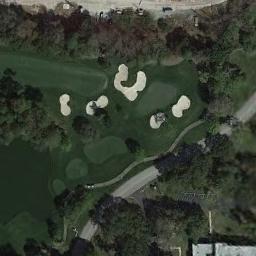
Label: golf_course